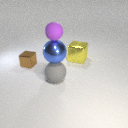
large gray rubber sphere below small purple rubber sphere